Aerial crown-view tile of a tropical tree (Barro Colorado Island, Panama), acquired 20250818:
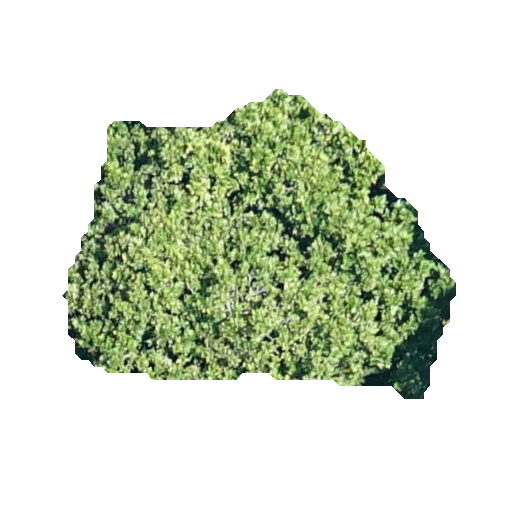
Species: Anacardium excelsum
GBIF accepted scientific name: Anacardium excelsum
Crown area: 123.892 m²